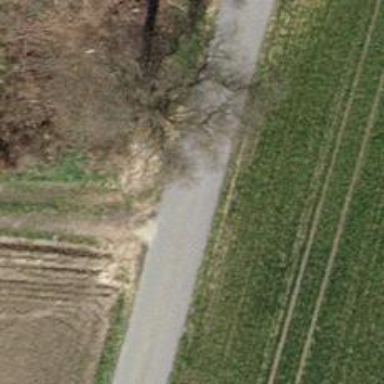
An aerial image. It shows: Unclassified road with asphalt surface.